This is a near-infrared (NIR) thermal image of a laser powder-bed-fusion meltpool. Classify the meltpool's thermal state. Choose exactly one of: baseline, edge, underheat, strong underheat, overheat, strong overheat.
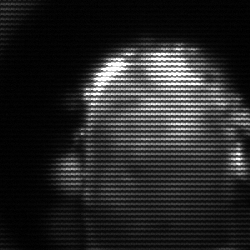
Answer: baseline